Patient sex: F
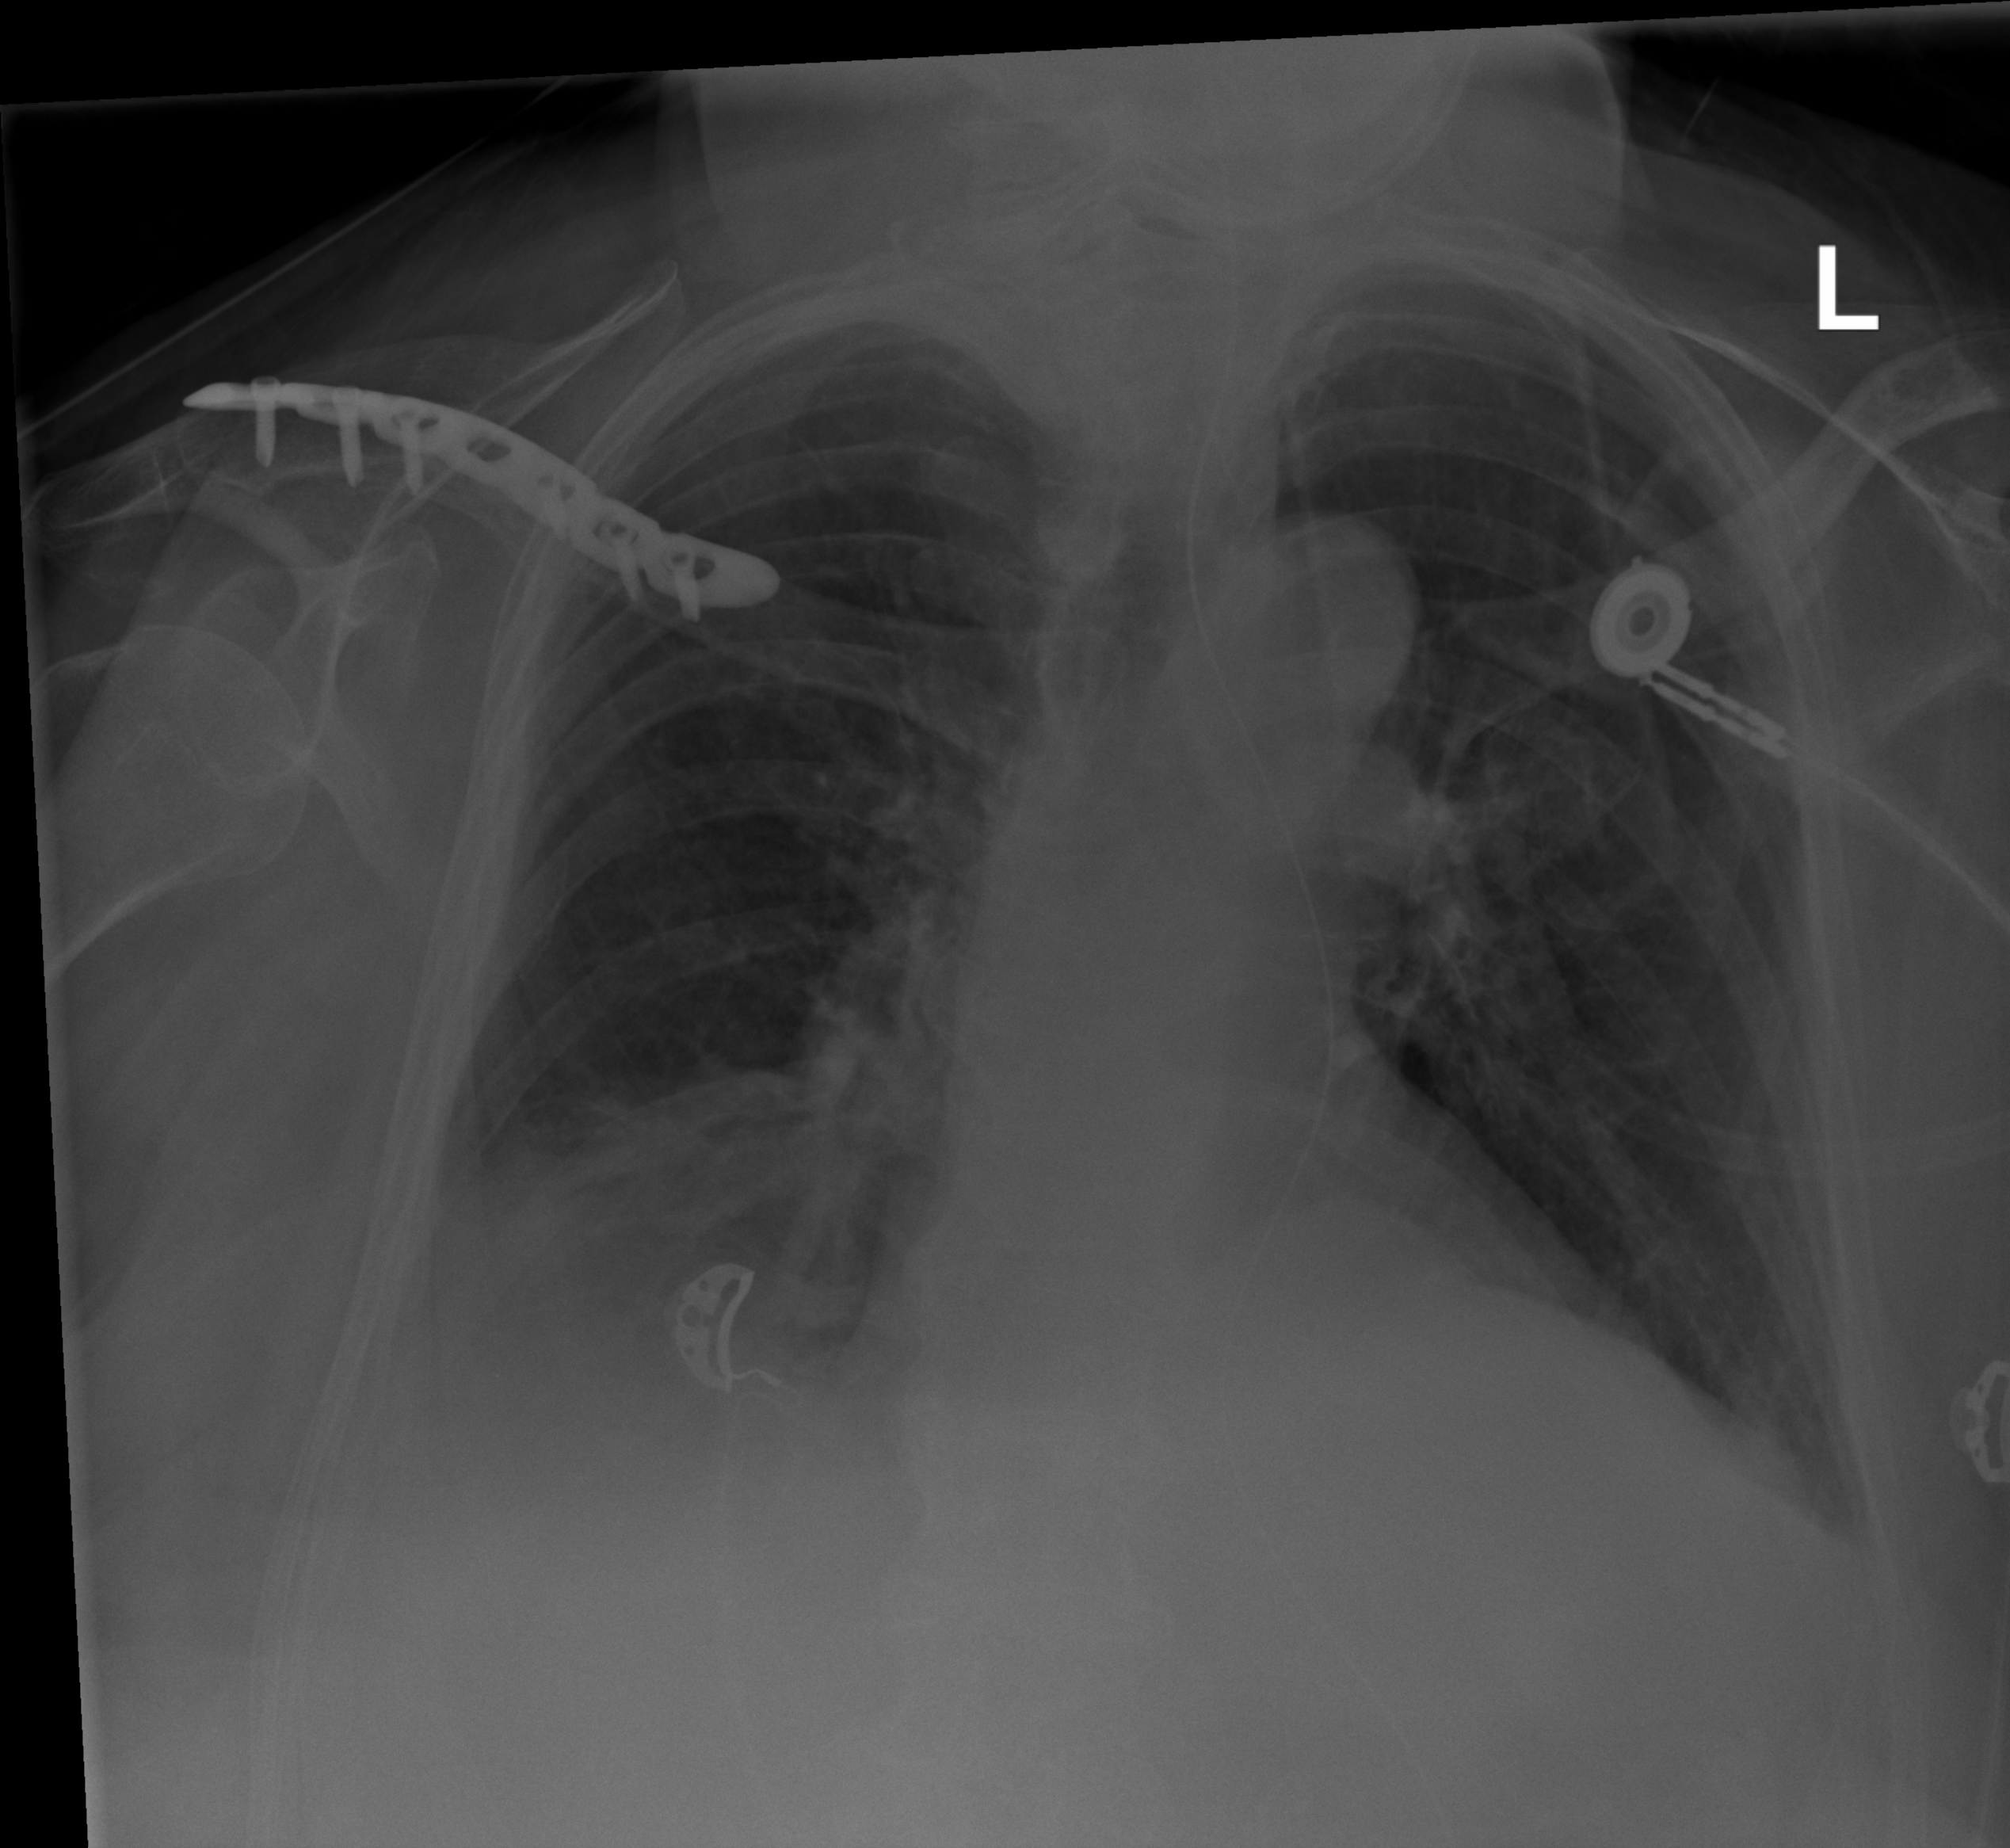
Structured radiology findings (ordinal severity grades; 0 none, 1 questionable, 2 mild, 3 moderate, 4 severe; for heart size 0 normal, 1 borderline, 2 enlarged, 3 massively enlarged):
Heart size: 0
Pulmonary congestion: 0
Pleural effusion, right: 2
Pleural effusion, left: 1
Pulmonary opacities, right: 0
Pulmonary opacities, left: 0
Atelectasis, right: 2
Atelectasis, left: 1